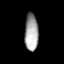
Tissue: prostate
Cell type: T cells
Senescence score: 0.3494
Nuclear area (px): 494
Mean DAPI intensity: 163.055